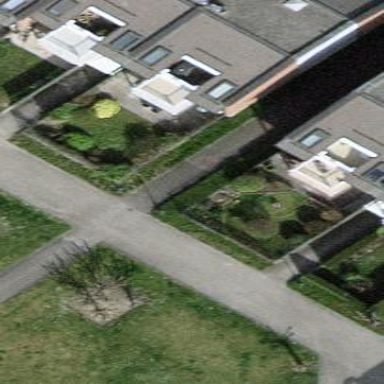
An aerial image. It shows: Garden surrounded by fence.